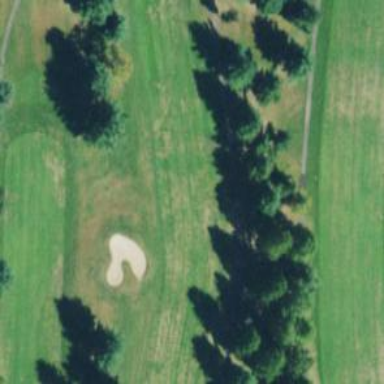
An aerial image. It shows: View of golf hole.